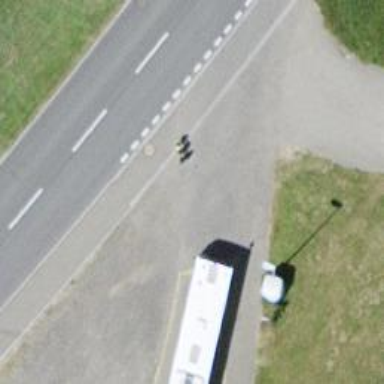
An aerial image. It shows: Bus stop with designated stop position for public transport.